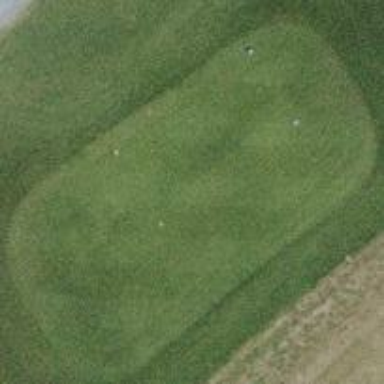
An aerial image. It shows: Golf tee.